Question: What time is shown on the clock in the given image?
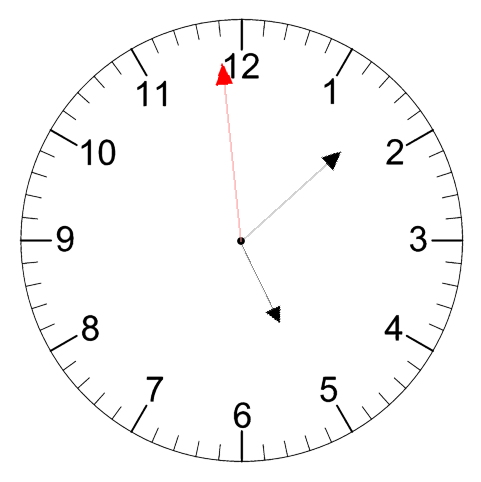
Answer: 05:07:59